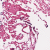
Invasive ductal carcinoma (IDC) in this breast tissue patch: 0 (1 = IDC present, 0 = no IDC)